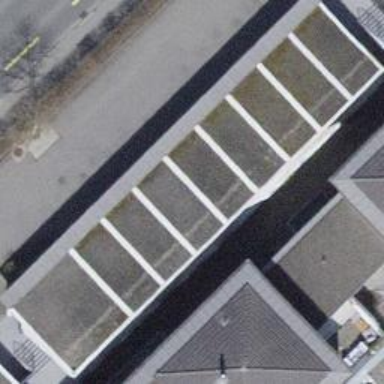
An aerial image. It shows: Group of garages.